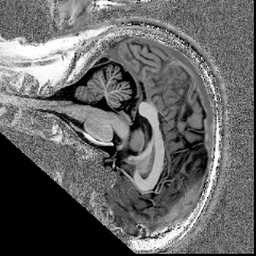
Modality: UNIT1
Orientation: sagittal
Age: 48
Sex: male
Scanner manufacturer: siemens
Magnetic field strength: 7 T
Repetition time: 4.3 s
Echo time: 0.00227 s